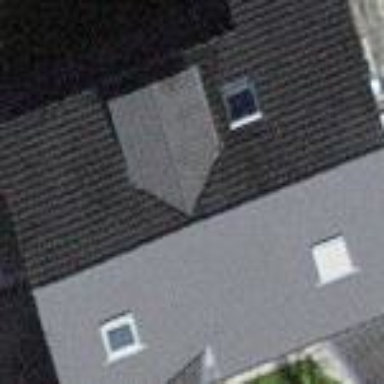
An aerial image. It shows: Building with tiled roof.